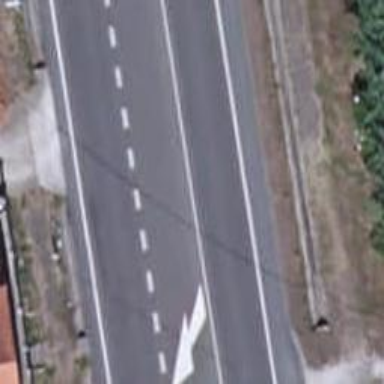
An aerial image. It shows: Trunk highway.